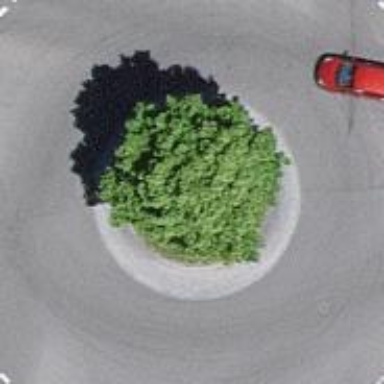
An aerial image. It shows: Roundabout on primary highway.